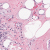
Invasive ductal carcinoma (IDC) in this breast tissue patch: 0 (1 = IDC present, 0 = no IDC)